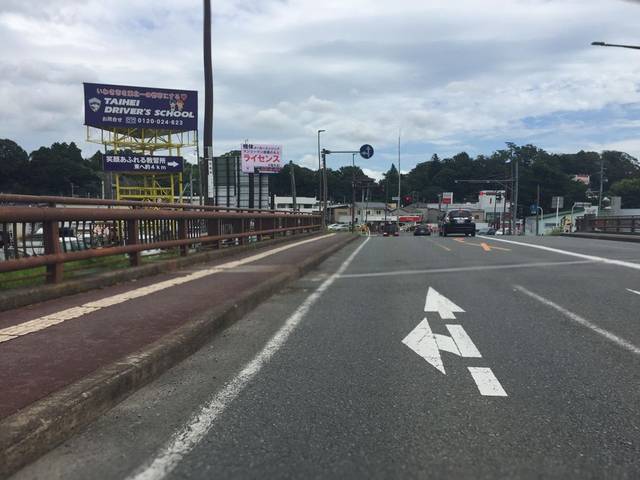
Region: Japan
Coordinates: 37.053, 140.879